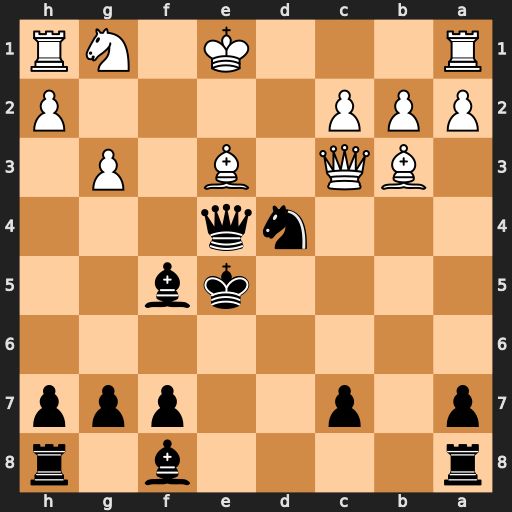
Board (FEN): r4b1r/p1p2ppp/8/4kb2/3nq3/1BQ1B1P1/PPP4P/R3K1NR
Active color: b
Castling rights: KQ
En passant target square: -
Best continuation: Bb4 Nf3+ Kf6 O-O-O Bxc3